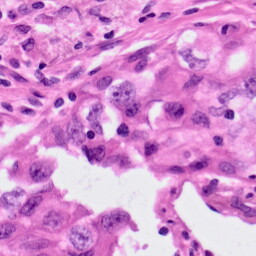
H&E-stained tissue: Lung